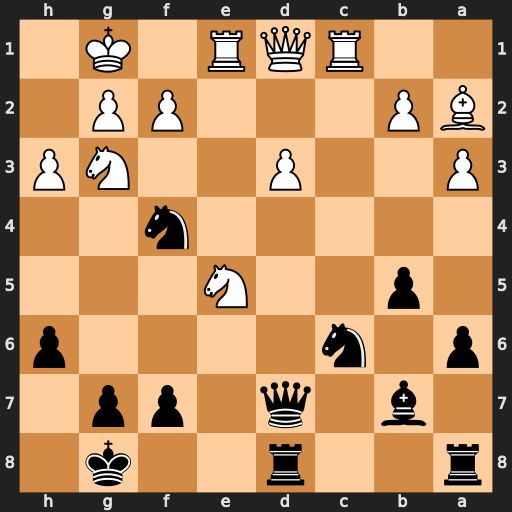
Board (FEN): r2r2k1/1b1q1pp1/p1n4p/1p2N3/5n2/P2P2NP/BP3PP1/2RQR1K1
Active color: b
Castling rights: -
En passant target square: -
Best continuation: Nxe5 Rxe5 Nxd3 Rf5 Nxc1